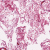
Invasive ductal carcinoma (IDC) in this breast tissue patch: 0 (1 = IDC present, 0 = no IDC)